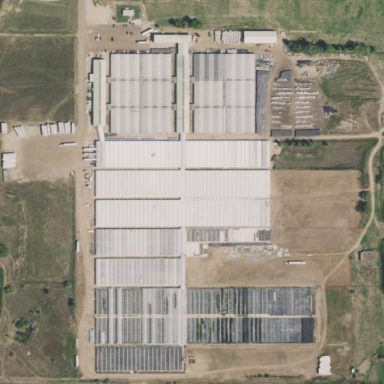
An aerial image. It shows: Greenhouse used for horticulture.